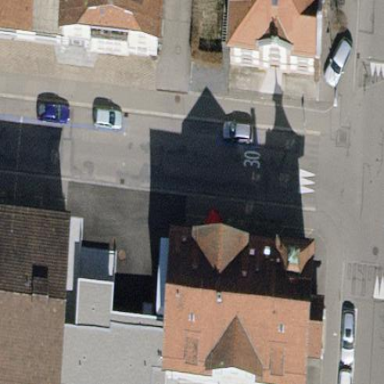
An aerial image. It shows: Beautiful church building.